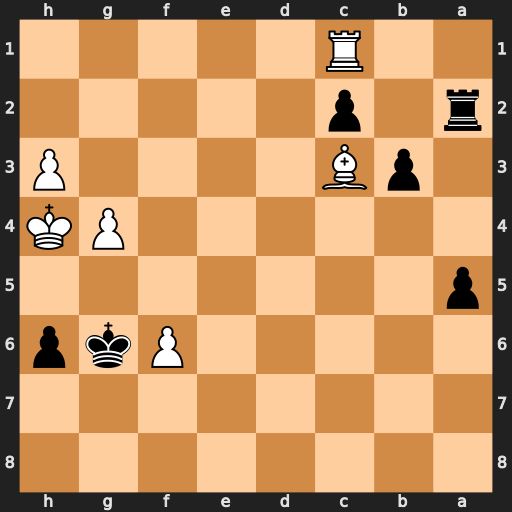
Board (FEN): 8/8/5Pkp/p7/6PK/1pB4P/r1p5/2R5
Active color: b
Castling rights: -
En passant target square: -
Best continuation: b2 Bxb2 Rxb2